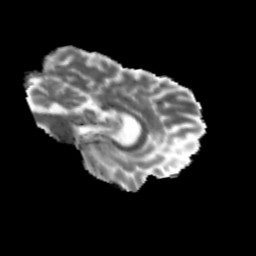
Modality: MD
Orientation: sagittal
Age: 36
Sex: male
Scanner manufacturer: siemens
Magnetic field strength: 3 T
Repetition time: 3.5 s
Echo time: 0.125 s